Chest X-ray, AP view. Patient: 55 years old, sex F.
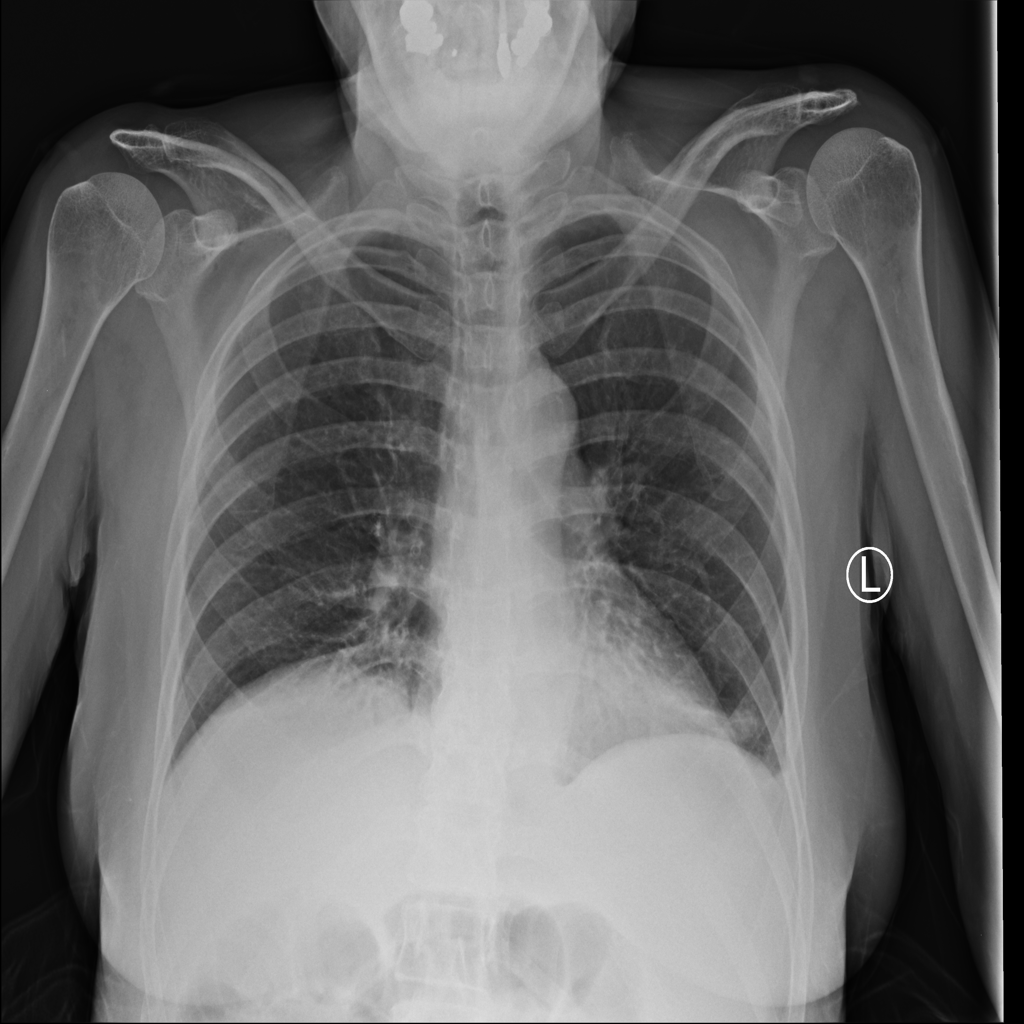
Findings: Atelectasis